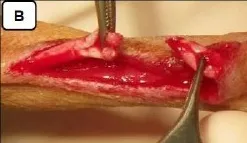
(D) At 97 days, the limb was 100% weight bearing and no limping was noted.
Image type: medical_photograph (other_medical_photograph)